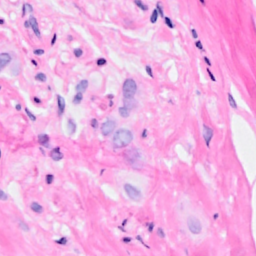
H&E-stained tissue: Breast